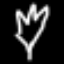
Label: leaf